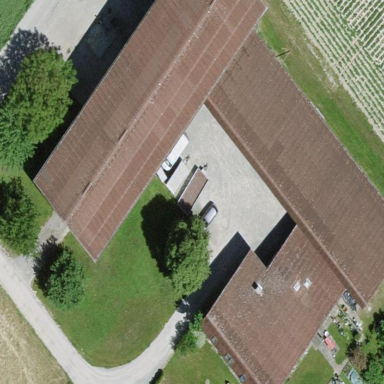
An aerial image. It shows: Farmyard area.